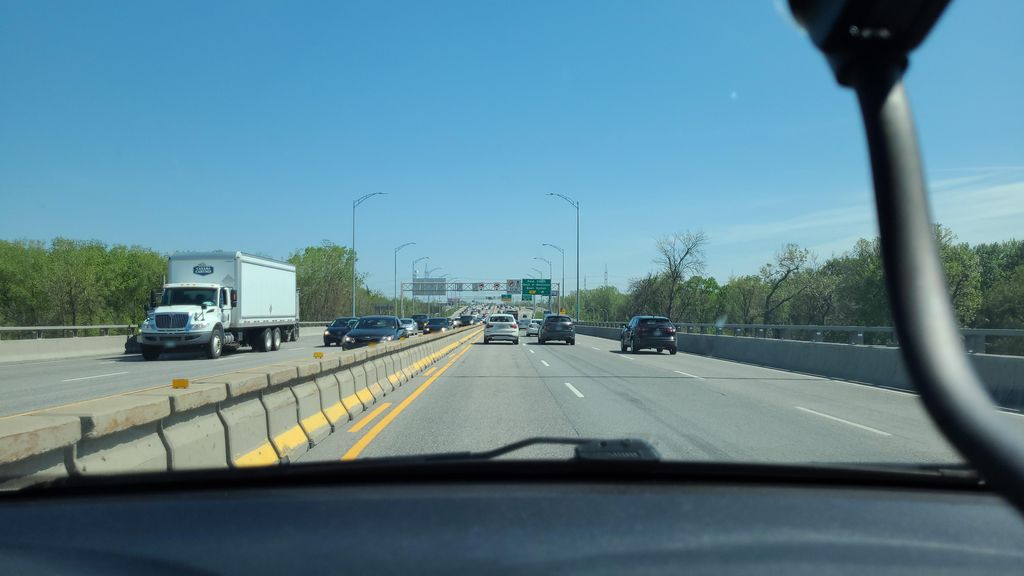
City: montreal